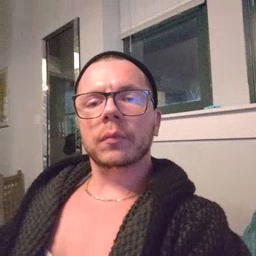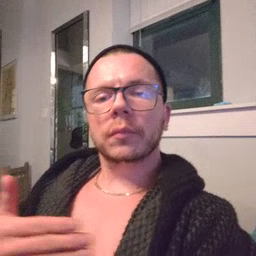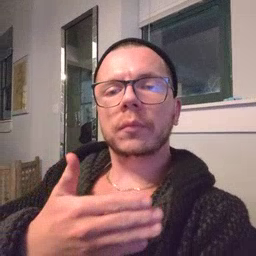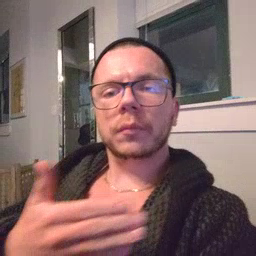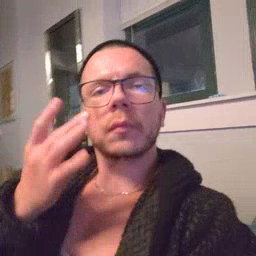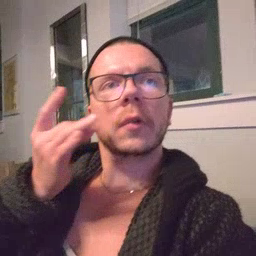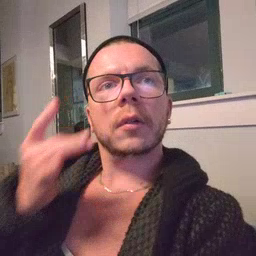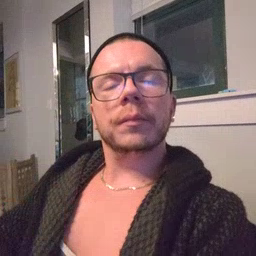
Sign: kitty